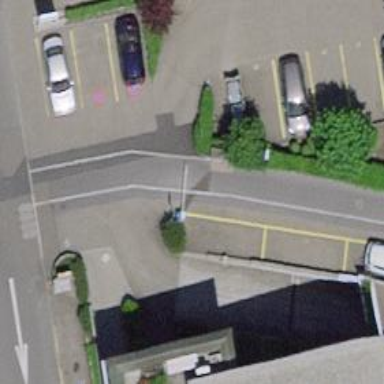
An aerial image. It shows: Lift gate barrier.